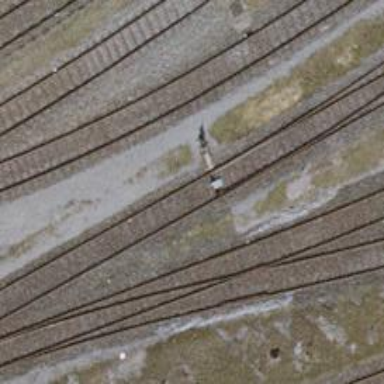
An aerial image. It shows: Railway switch.